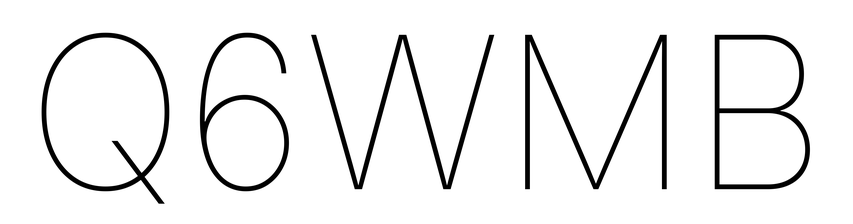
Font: Inter_Thin